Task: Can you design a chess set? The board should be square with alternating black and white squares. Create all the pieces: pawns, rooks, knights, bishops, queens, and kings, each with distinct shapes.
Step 4139:
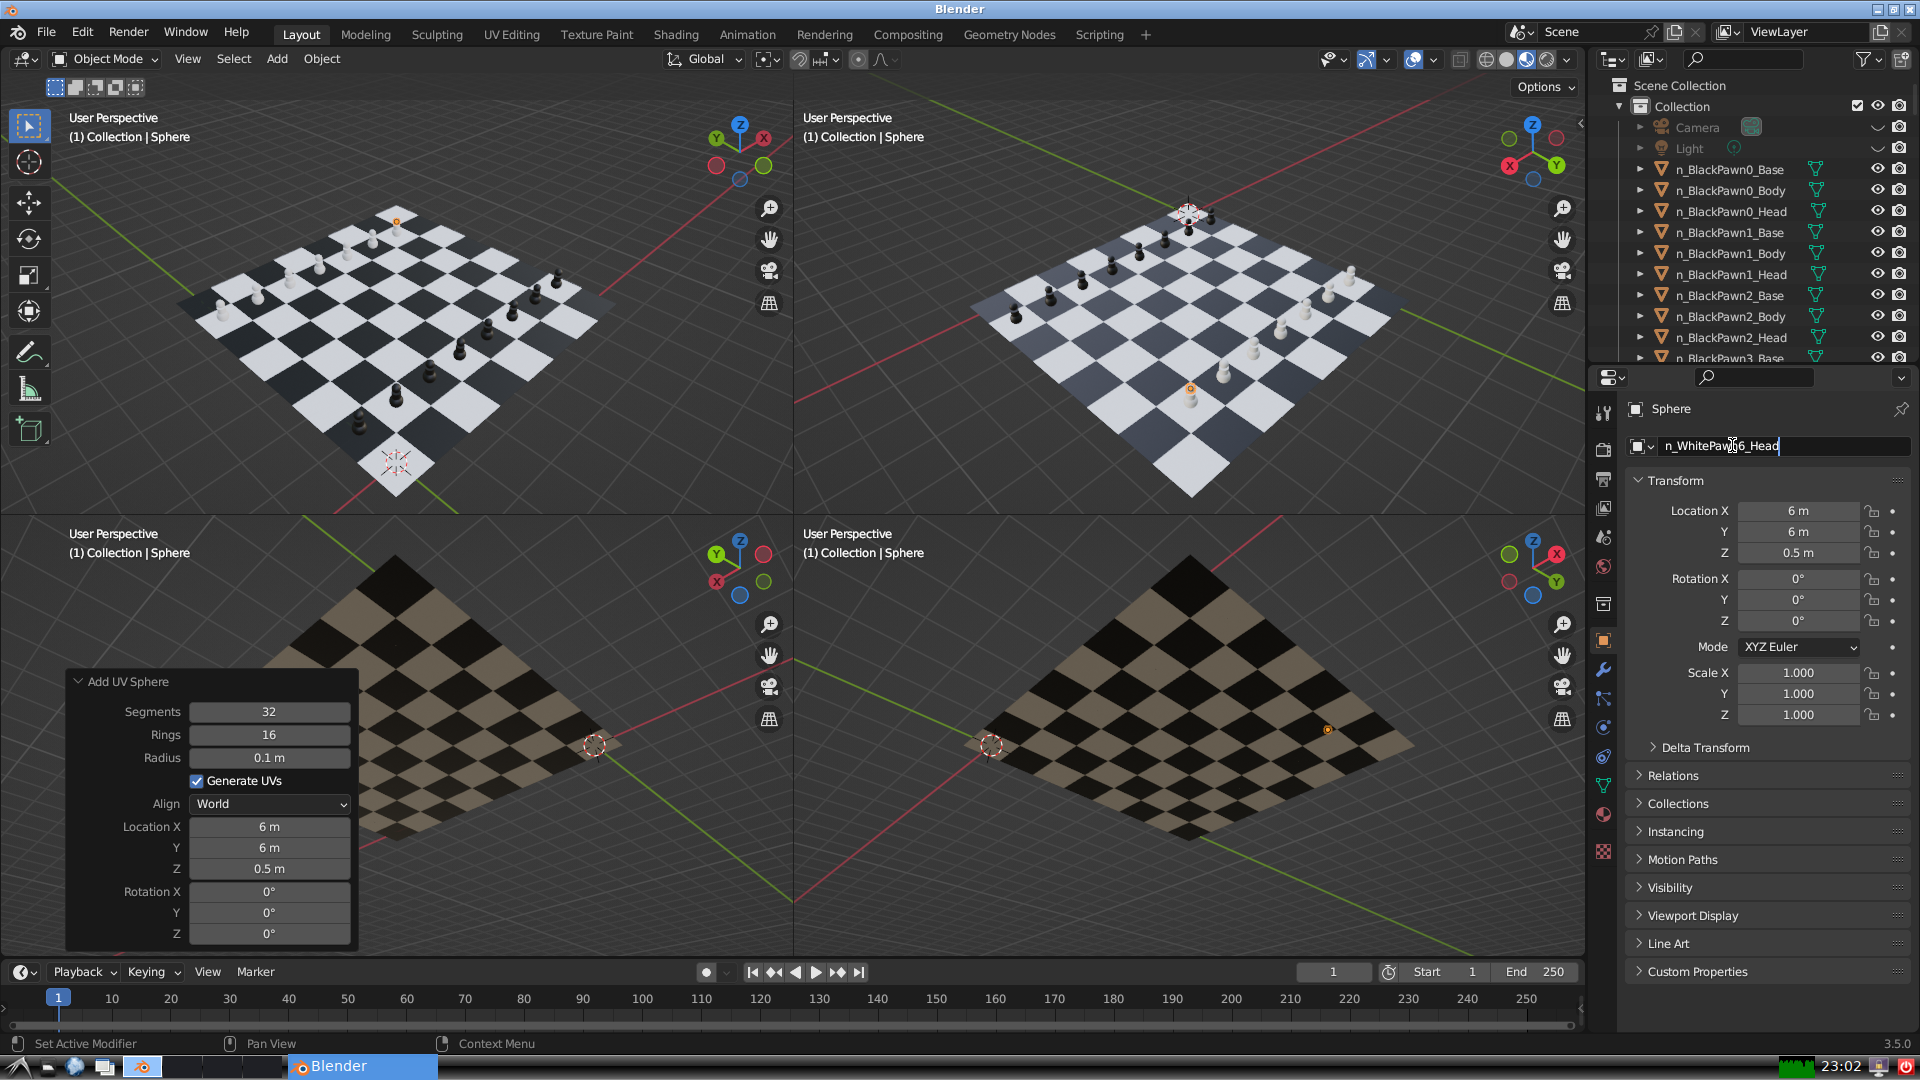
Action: {"key_press": ['Return']}